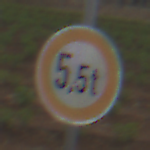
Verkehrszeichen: TatsaechlicheMasse
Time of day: Midday
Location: Outdoor (Nature)
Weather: PartlyCloudy
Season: NotSpecified
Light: Natural